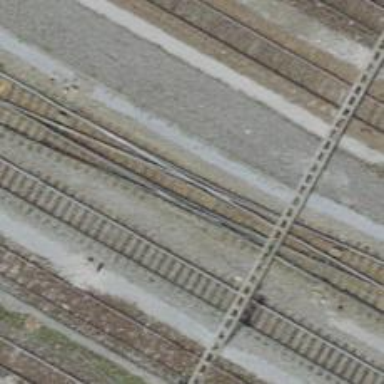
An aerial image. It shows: Single-track electrified railway service yard with contact line for trains.